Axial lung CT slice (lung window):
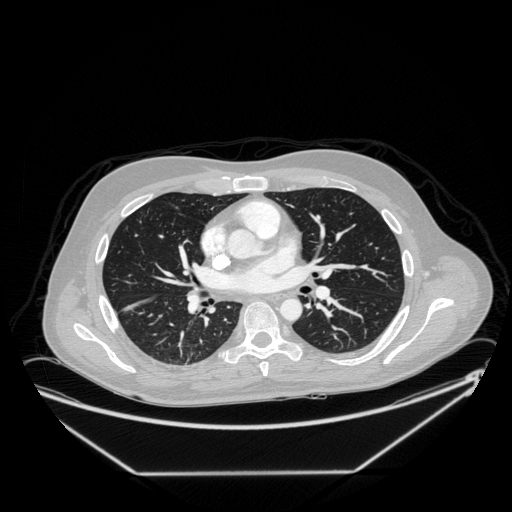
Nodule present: no